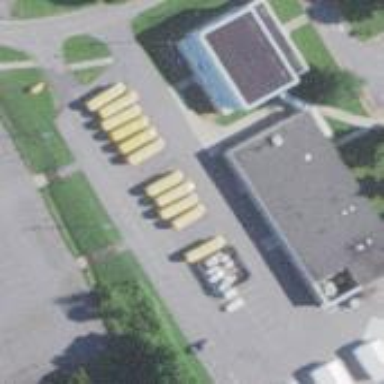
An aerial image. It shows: School building.